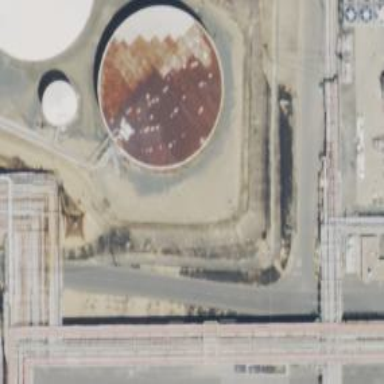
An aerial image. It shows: Storage tank building.